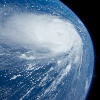
Label: cloud